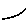
Label: bird